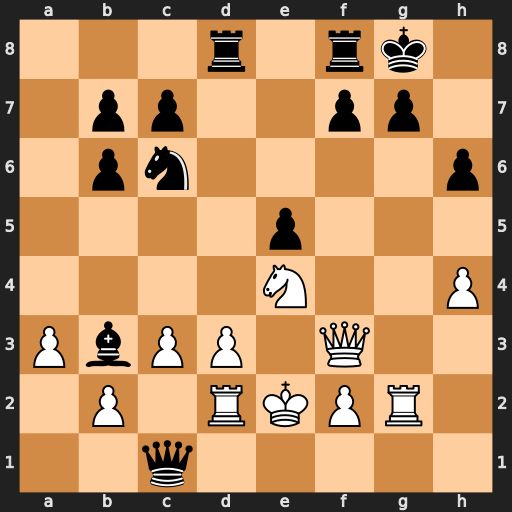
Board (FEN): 3r1rk1/1pp2pp1/1pn4p/4p3/4N2P/PbPP1Q2/1P1RKPR1/2q5
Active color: w
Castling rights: -
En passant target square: -
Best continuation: Nf6+ Kh8 Rxg7 Qxd2+ Kxd2